Question: I'm trying to install PHPUnit on my MBP with OSX Mavericks.
The install part is going great, pear throws no errors, exceptions or whatsoever. But when I try to execute the phpunit command in terminal it does throw an error.
I've searched far and wide for an answer, but I can't find anything that solves the problem.
This is what happens:
- - - -
> PHP Fatal error: require_once(): Failed opening required 'File/Iterator/Autoload.php' (include_path='.:') in /usr/local/pear/share/pear/PHPUnit/Autoload.php on line 64

EDIT: I had it working on Mountain Lion, but since I've upgraded to Mavericks phpunit was broken. Also, I've checked the directory of the autoload.php, and the file is there..
Can somebody please explain what's going on? It's starting to drive me mad..
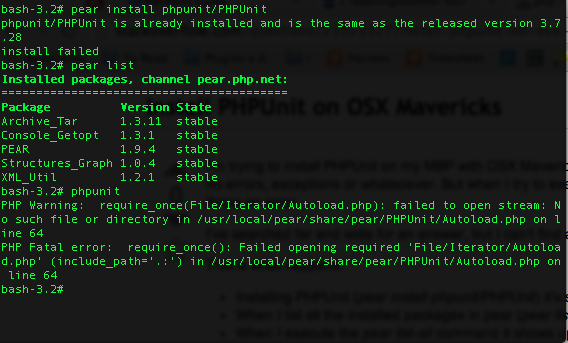
Answer: The solution was to use the IDE PHPStorm and Composer. Which gives the advantage to install dependencies on a project base.
Thanks to Paves S. for the recommendation.
For more information on how to install:
<URL>